Question: I am using version 2.1.5 of the <URL> plugin to show a Youtube video in a popup - similar to how the jQuery lightbox plugin functions, only with video media.
This works flawlessly in IE, Firefox and Opera but when testing against Chrome, the video loads up in the overlay fine however it allows you to scroll the iframe up and down the page, the overlay also doesn't appear to cover the whole height of the page. A screenshot is included below to demonstrate:

As you can see, the overlay doesn't cover the whole page and the iframe is allowed to be scroll vertically. This isn't an issue in other browsers and appears to be a chrome only problem. Has anybody come across this before?
My JS + includes are as follows:
'''
<script type="text/javascript" src="/Js/jquery.fancybox.js"></script>
<script type="text/javascript" src="/Js/jquery.fancybox-media.js"></script>
<link href="/Css/fancy.css" type="text/css" rel="stylesheet" />
<script type="text/javascript">
$(document).ready(function () {
$('.fancybox-media').fancybox({
openEffect: 'none',
closeEffect: 'none',
helpers: {
media: {}
}
});
});
</script>
'''
And the markup:
'''
<a class="fancybox-media" href="http://youtu.be/Ut7Hrc26TAI">
<img src="/Images/laptop-find-out-more.png" alt="Find out more" />
</a>
'''
I am using jQuery version '1.8.2' min. I have tested this with newer versions of jQuery to no avail.
How can I prevent this scrolling behaviour and ensure that the overlay covers the entire page in chrome?
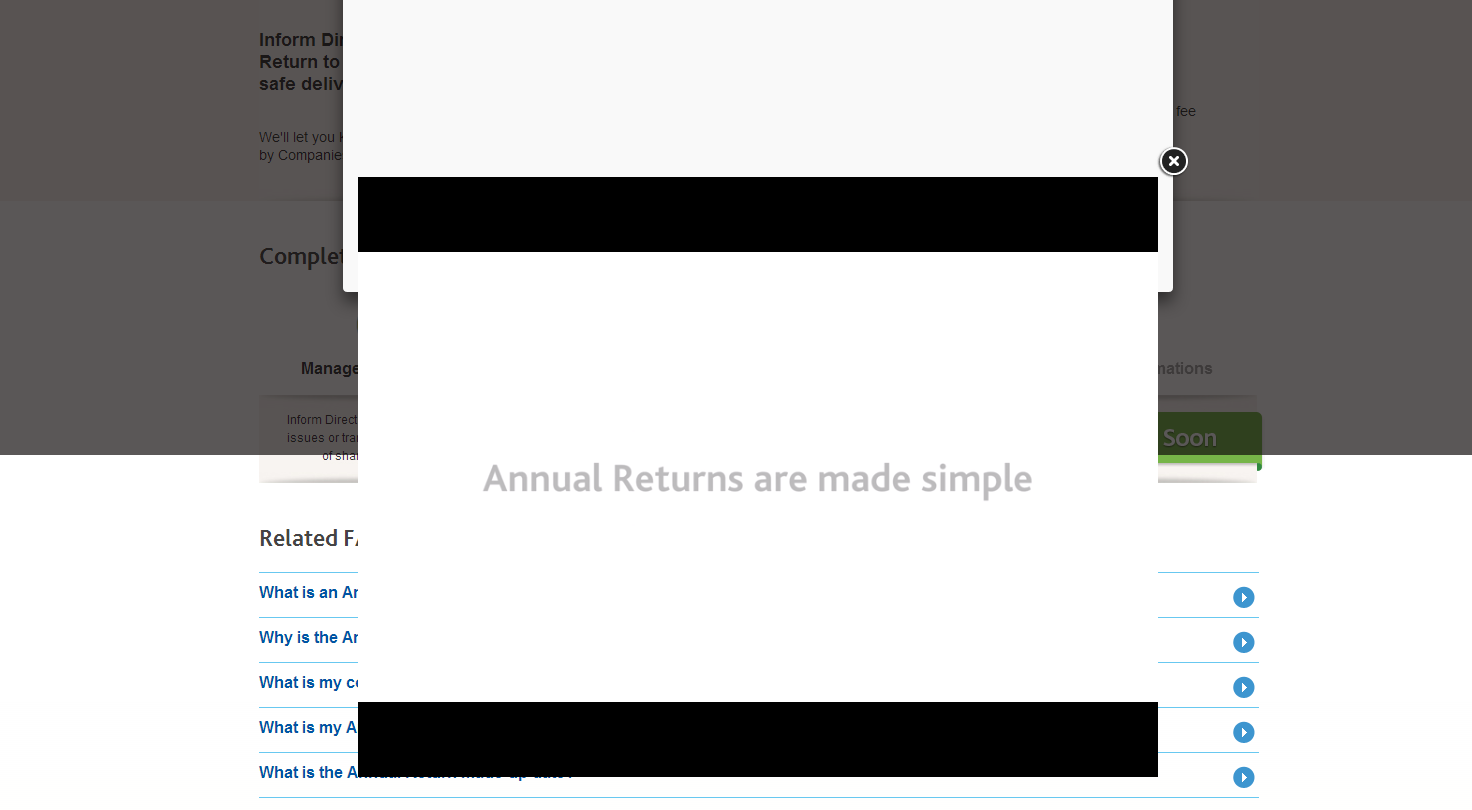
Answer: Ended up having to hook into the 'afterShown' and 'afterClose' callbacks and manually disable the scroll as there doesn't appear to be an official fix for this.
'''
<script type="text/javascript">
$(document).ready(function () {
$('.fancybox-media').fancybox({
openEffect: 'none',
closeEffect: 'none',
afterShow: shown,
afterClose: closed,
helpers: {
media: {}
}
});
});
function shown() {
$('html, body').css({
'overflow': 'hidden',
'height': '100%'
});
}
function closed() {
$('html, body').css({
'overflow': 'auto',
'height': 'auto'
});
}
</script>
'''
Hopefully this helps someone else in the same situation.